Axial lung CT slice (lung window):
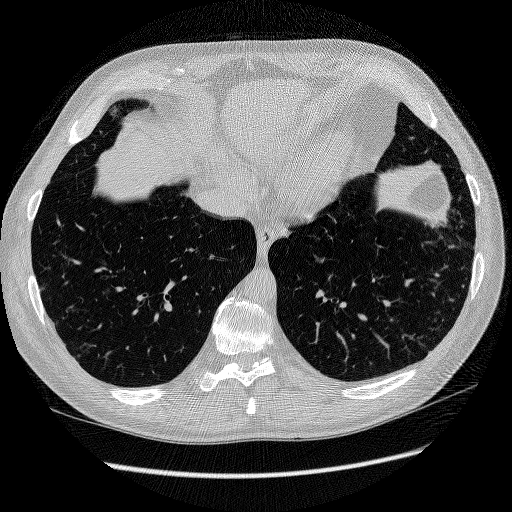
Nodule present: no